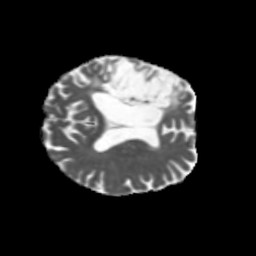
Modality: MD
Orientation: axial
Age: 66
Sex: female
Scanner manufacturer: siemens
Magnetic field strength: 3 T
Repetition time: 5.47 s
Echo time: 0.0854 s